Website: apple
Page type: account-selection
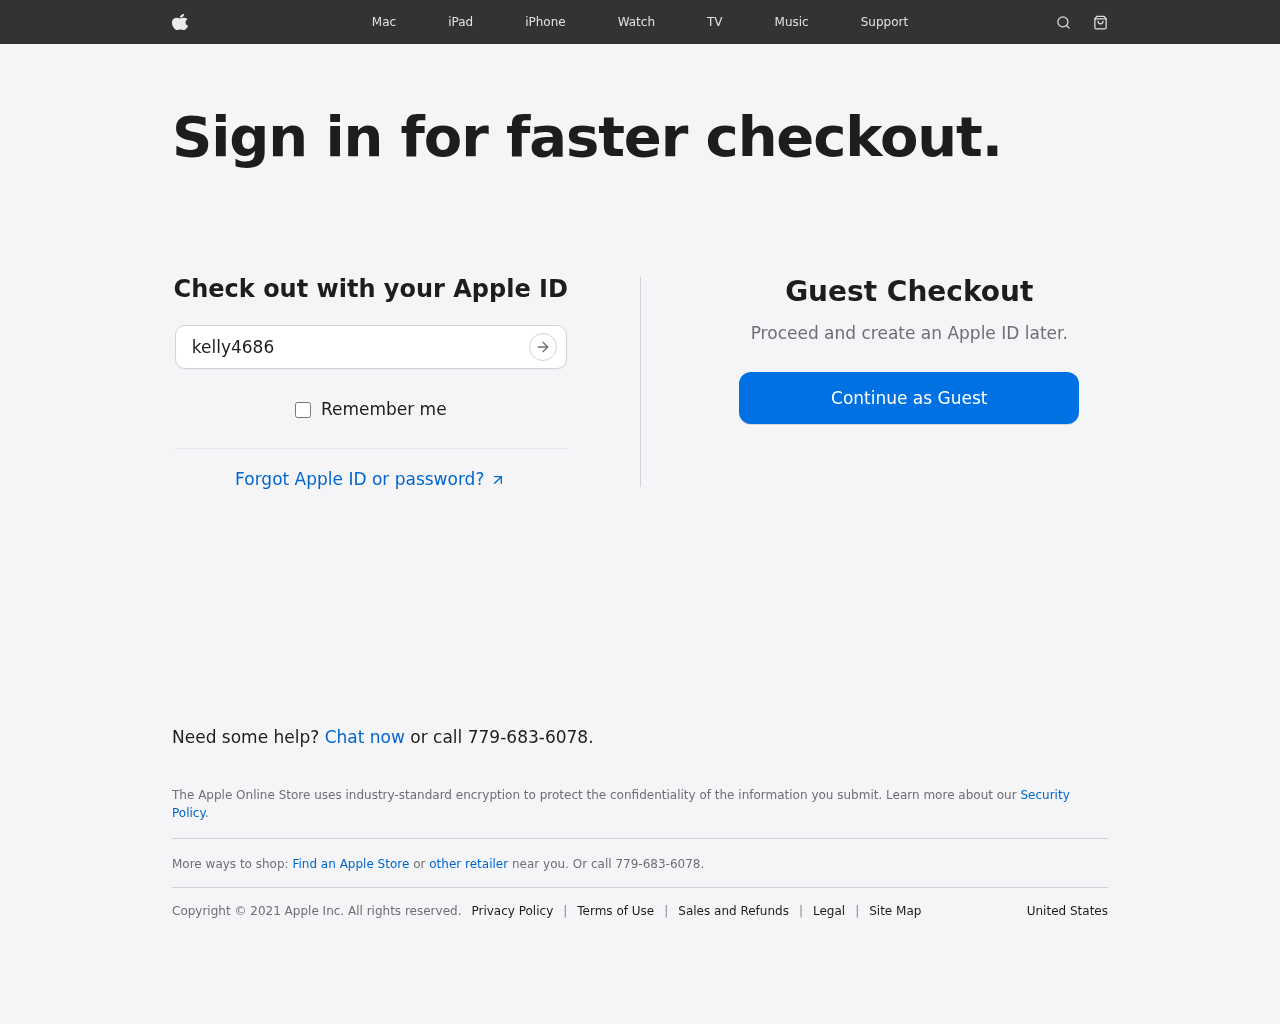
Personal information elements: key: PII_LOGIN_USERNAME
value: kelly4686